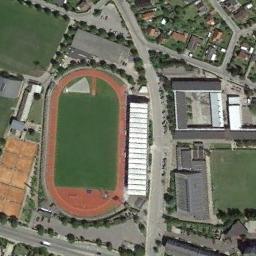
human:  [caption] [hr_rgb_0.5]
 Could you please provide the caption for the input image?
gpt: There are many buildings next to the ground track field .

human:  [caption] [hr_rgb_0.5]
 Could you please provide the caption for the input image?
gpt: A track and field is built in the middle of a residential area, Surrounded by a lot of vegetation .

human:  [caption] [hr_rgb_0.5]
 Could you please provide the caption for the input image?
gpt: The ground track field is on a block and some other sports areas are next to the ground track field .

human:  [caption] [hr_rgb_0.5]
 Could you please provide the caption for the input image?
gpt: There are several roads beside the track and field .

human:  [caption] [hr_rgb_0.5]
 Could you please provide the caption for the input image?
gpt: There are some buildings around the ground track field with a red track .